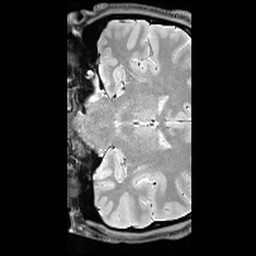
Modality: T1w
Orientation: coronal
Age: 29
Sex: male
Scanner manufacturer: siemens
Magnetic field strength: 3 T
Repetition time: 6.5 s
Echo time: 0.016 s